Question: I have 2 'TextBox'es in my wpf app, one for user name and other for password, both have 'FontSize=20', but the text appears like this:

How can I fix this?
Xaml:
'''
<TextBox Grid.Row="1" Grid.Column="1" Height="40" BorderThickness="1" BorderBrush="#FFD5D5D5" FontSize="36" Text="test" />
<PasswordBox Grid.Row="3" Grid.Column="1" Height="40" BorderThickness="1" BorderBrush="#FFD5D5D5" FontSize="36" Password="test" />
'''
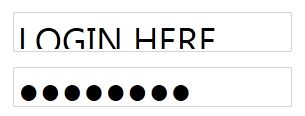
Answer: Adjust the 'Padding' properties of these controls, e.g. 'Padding="0"':
'''
<TextBox Grid.Row="1" Grid.Column="1" Height="40" BorderThickness="1" BorderBrush="#FFD5D5D5" FontSize="36" Text="test" Padding="0" />
<PasswordBox Grid.Row="3" Grid.Column="1" Height="40" BorderThickness="1" BorderBrush="#FFD5D5D5" FontSize="36" Password="test" Padding="0" />
'''
Or, don't set the 'Height' properties, and instead let the controls size themselves automatically based on the height of their content:
'''
<TextBox Grid.Row="1" Grid.Column="1" BorderThickness="1" BorderBrush="#FFD5D5D5" FontSize="36" Text="test" />
<PasswordBox Grid.Row="3" Grid.Column="1" BorderThickness="1" BorderBrush="#FFD5D5D5" FontSize="36" Password="test" />
'''